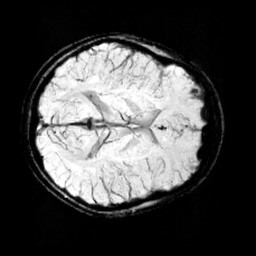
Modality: minIP
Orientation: axial
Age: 11
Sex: female
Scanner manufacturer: siemens
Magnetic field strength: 3 T
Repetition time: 0.027 s
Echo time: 0.02 s